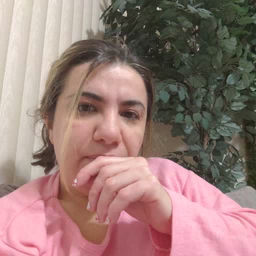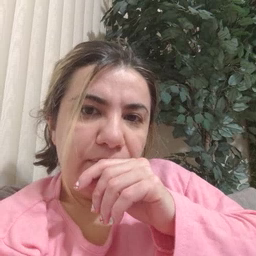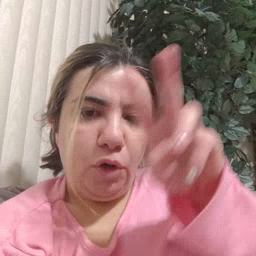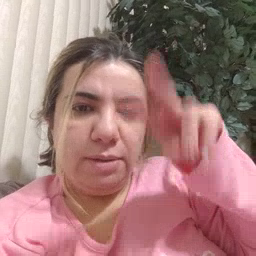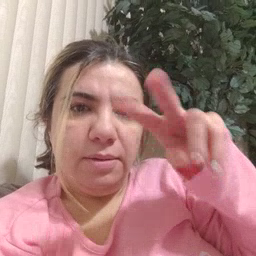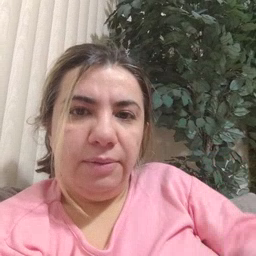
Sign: read